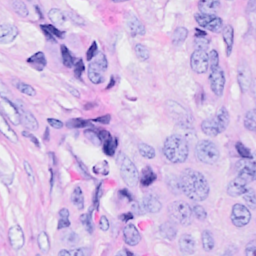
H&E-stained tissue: Breast